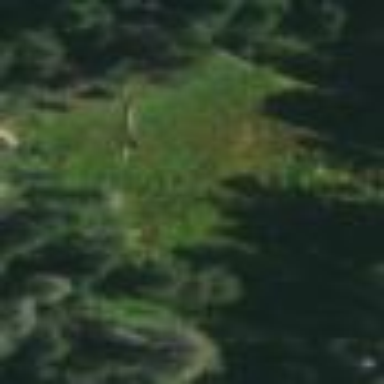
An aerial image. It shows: Wet meadow with grassland vegetation.